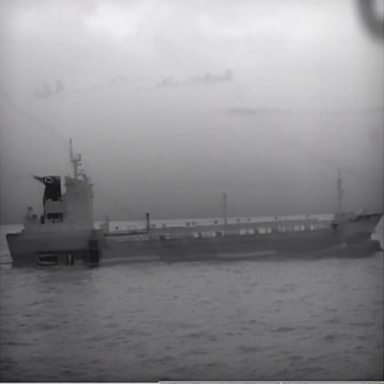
There is a liner in the infrared image.